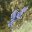
Label: 4